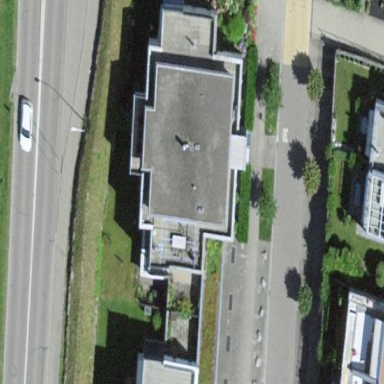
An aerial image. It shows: Image showing building with apartments.